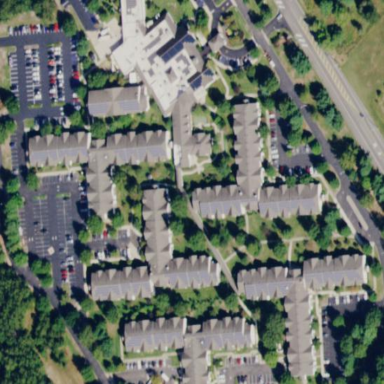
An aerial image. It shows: Nursing home.